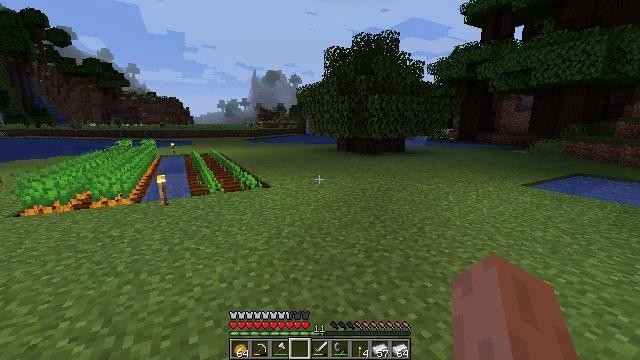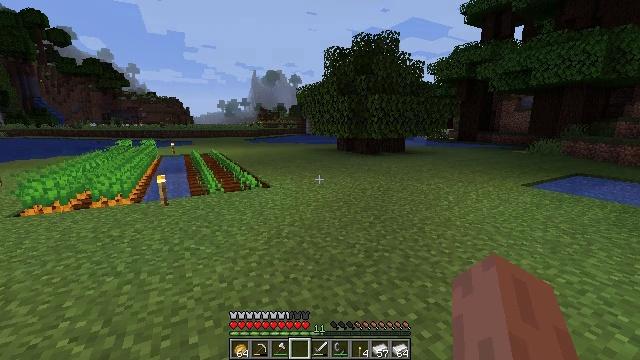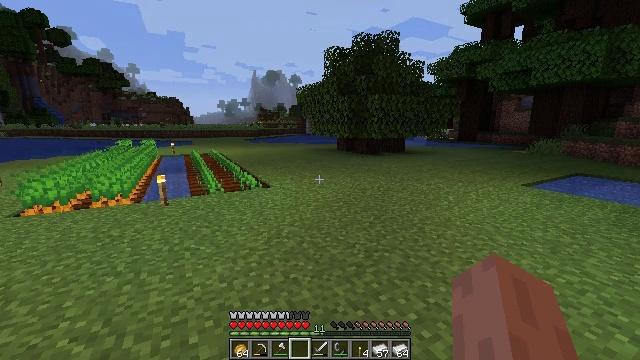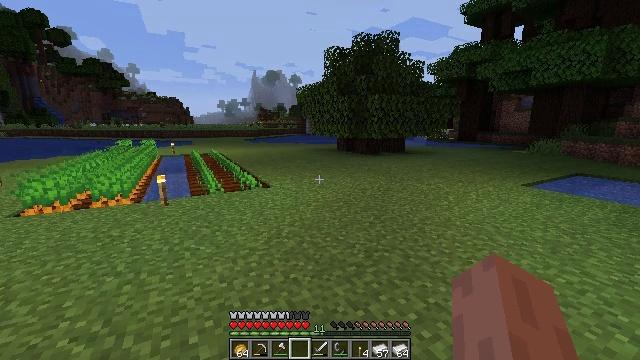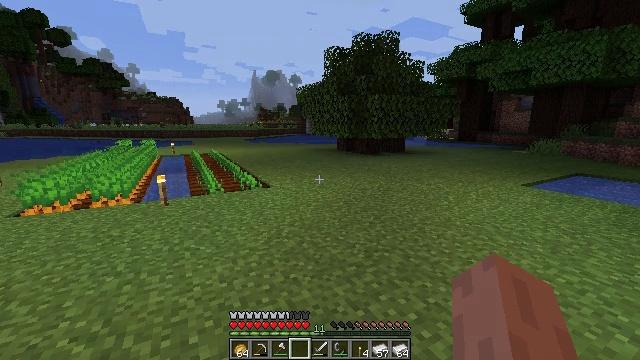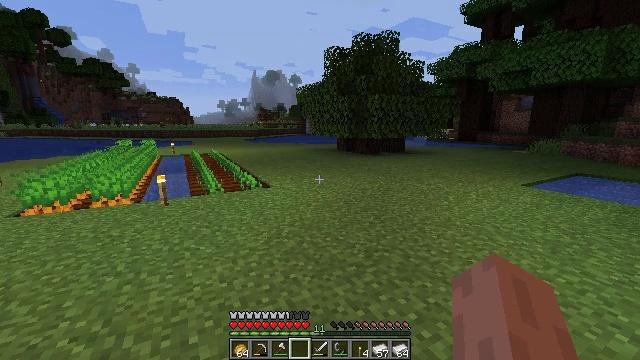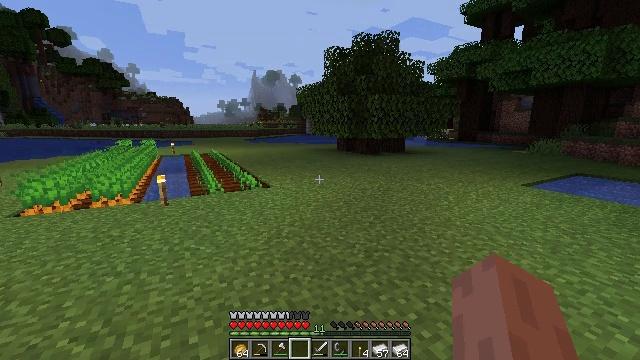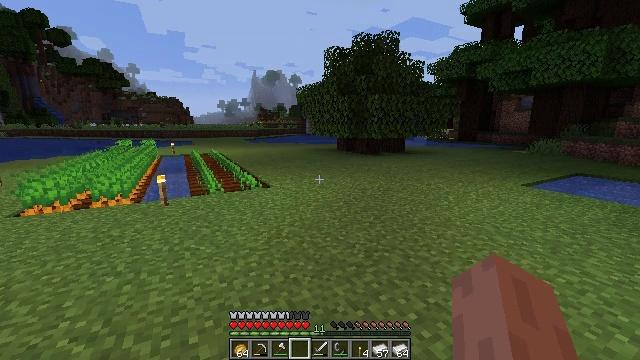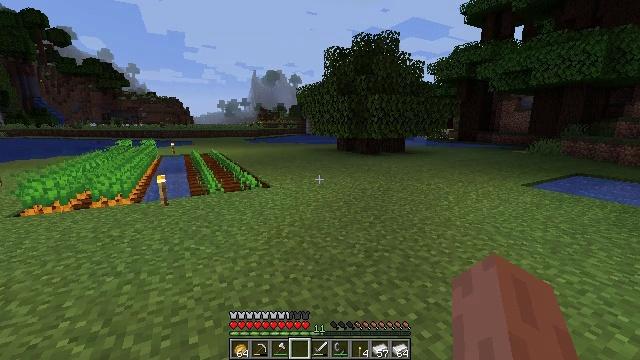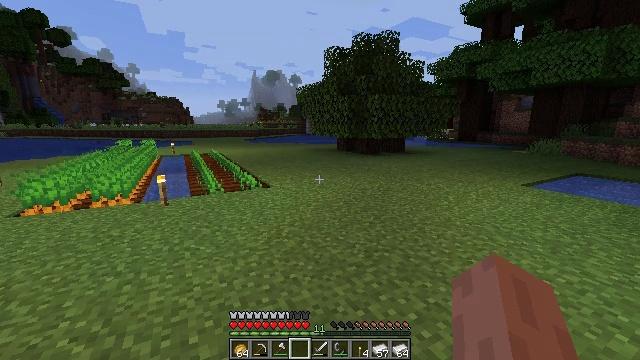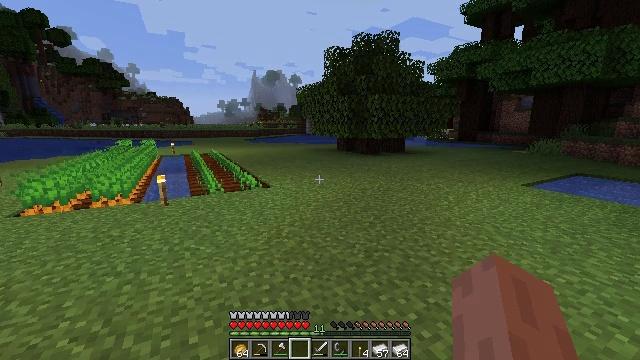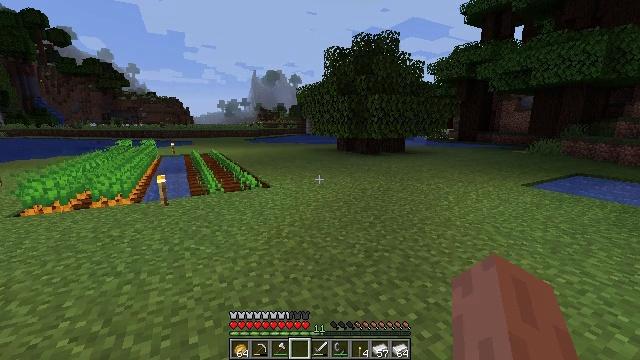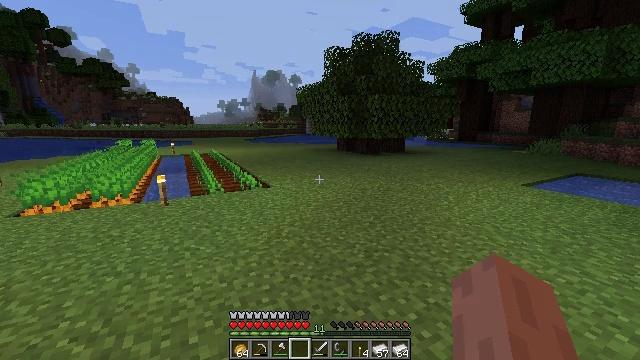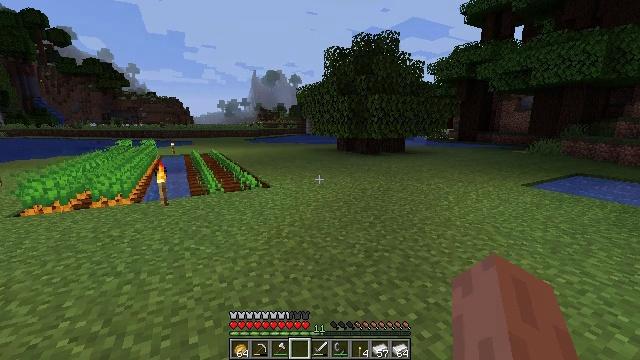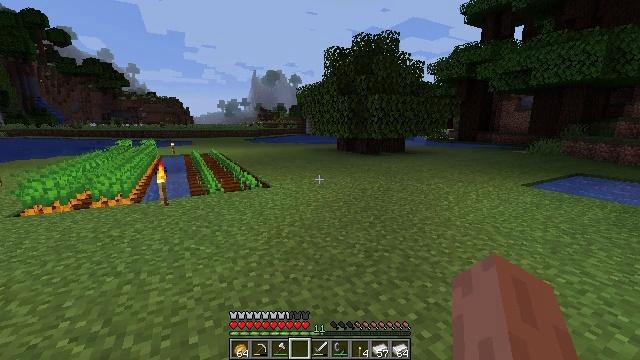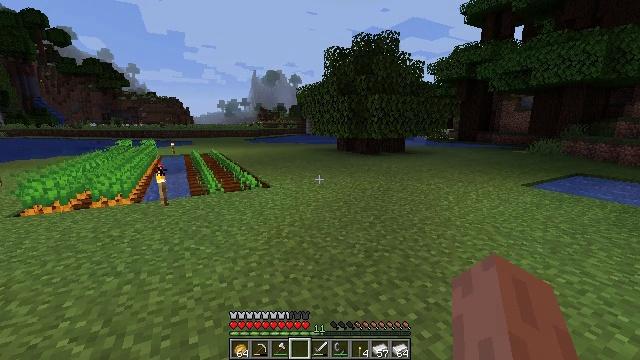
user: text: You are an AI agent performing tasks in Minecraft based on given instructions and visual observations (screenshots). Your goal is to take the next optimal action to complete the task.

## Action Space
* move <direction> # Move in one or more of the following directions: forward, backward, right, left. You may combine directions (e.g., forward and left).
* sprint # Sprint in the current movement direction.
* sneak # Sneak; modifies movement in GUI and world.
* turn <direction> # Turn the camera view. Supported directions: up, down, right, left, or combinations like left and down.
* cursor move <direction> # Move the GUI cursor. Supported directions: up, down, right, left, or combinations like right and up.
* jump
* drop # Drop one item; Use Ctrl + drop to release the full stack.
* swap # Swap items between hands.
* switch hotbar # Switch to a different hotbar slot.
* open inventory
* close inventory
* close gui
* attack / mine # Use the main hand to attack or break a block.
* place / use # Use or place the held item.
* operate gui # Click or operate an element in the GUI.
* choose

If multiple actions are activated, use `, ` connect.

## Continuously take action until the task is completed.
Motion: motion action
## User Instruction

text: Gather dirt.
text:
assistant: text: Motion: no_op
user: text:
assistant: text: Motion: no_op
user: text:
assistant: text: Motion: no_op
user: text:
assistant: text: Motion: no_op
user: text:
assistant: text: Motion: no_op
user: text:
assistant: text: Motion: no_op
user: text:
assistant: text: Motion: no_op
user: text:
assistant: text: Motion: no_op
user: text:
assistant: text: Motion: no_op
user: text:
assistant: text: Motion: no_op
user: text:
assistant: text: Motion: no_op
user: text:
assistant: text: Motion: no_op
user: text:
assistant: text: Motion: no_op
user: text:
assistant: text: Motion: no_op
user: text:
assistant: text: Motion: no_op
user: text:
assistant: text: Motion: no_op
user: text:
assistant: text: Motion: no_op
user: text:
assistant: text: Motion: no_op
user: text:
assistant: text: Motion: no_op
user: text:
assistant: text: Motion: no_op
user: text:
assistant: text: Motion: no_op
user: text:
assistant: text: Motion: no_op
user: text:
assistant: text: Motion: no_op
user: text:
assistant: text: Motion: no_op
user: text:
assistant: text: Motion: no_op
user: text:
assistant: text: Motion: no_op
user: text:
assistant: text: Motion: no_op
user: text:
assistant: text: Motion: no_op
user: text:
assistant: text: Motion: no_op
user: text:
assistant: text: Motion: no_op